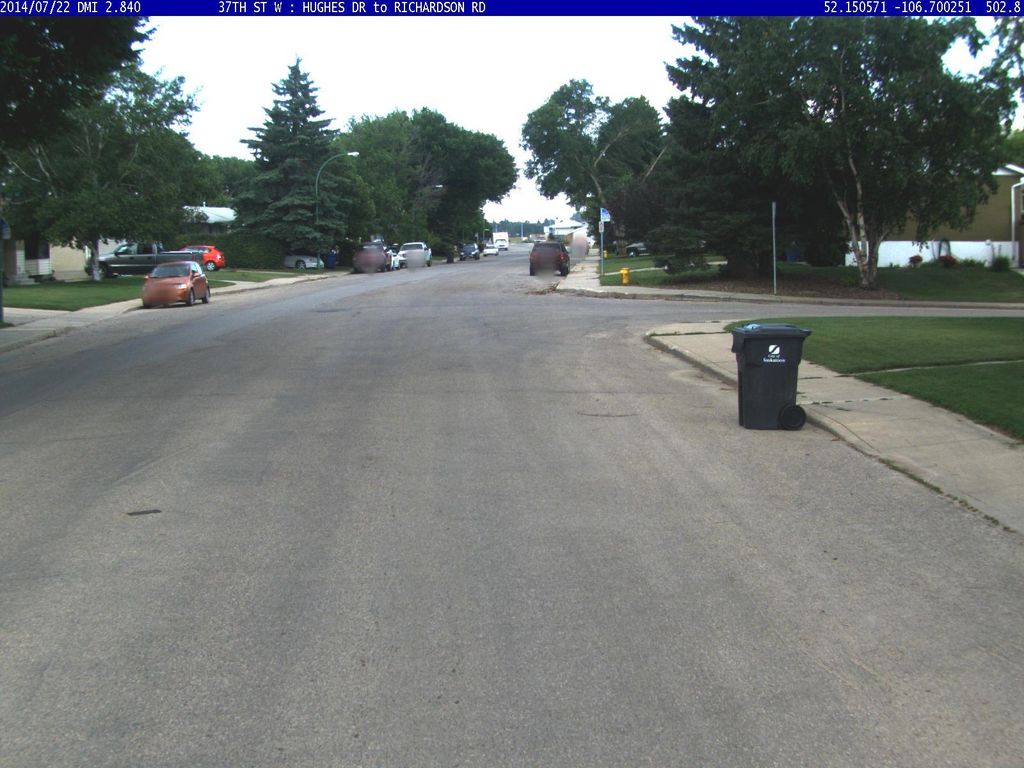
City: saskatoon